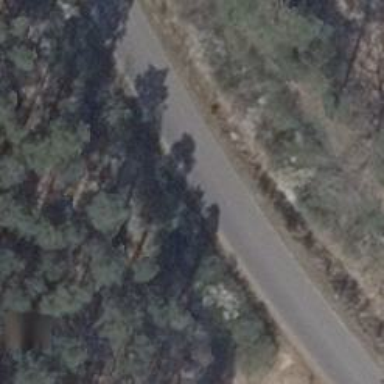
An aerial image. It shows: Tertiary road with asphalt surface.